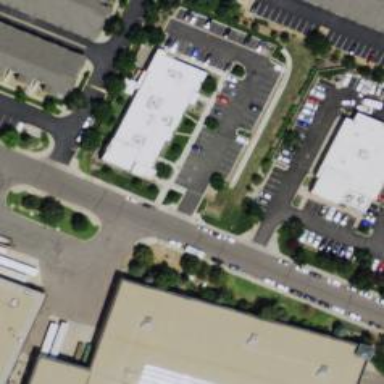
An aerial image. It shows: Parking space.